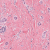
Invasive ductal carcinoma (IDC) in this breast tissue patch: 0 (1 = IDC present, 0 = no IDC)